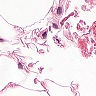
Metastatic tissue present: no